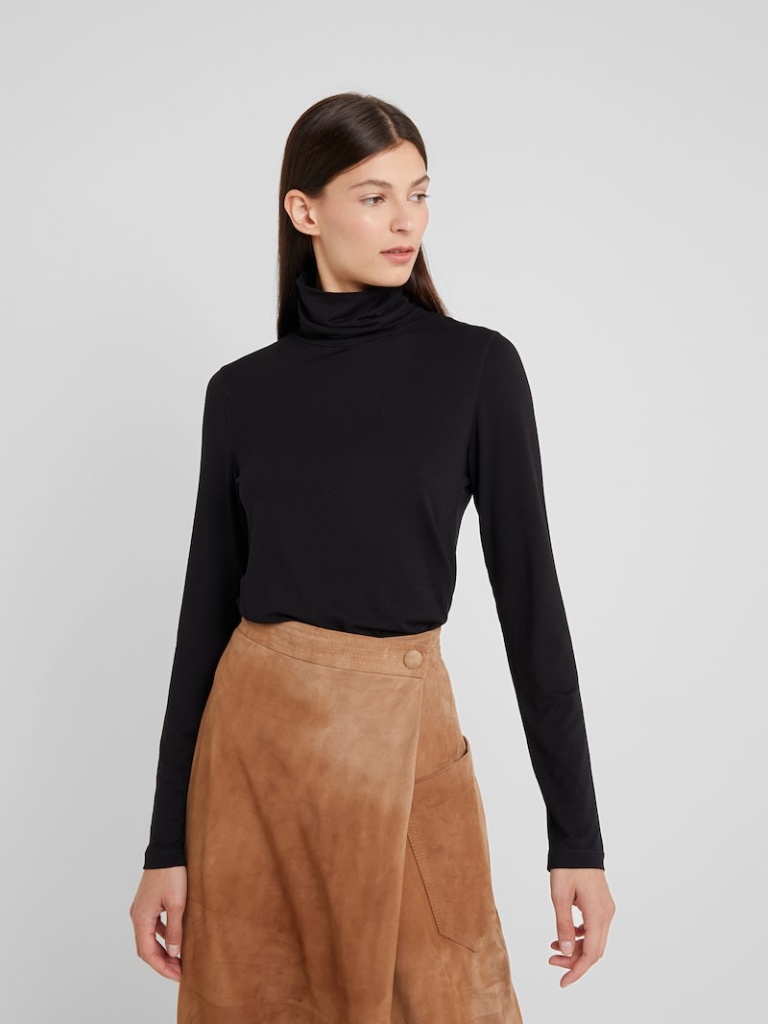
knit fitted a long-sleeved with the sleeves down hip length Fully Tucked in turtleneck turtleneck